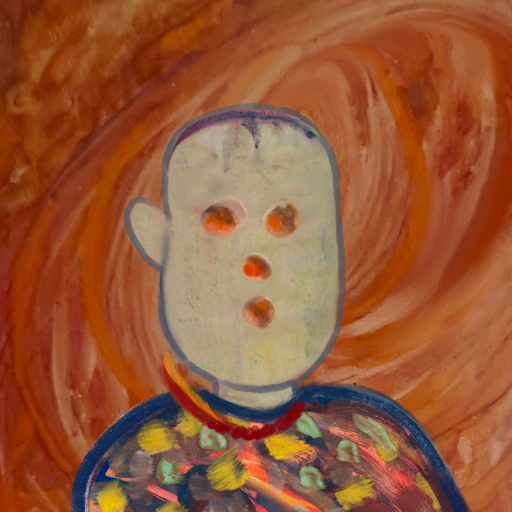
Background: Pious_Lady, Head And Neck Front: Hill_Girl, Face Front: Rupkatha, Bust: Mother_And_Son_Mother, Hair Front: Blank, Head Accessory: Blank, Second Necklace: Blank, Necklace: Pipe, Baby: Blank